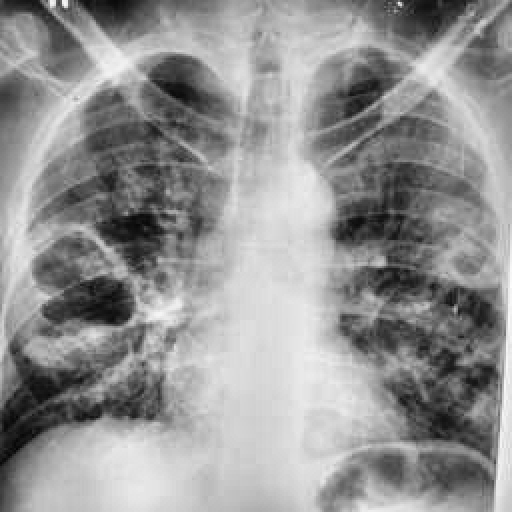
Finding: TUBERCULOSIS